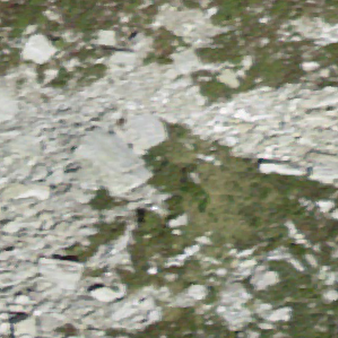
Label: other